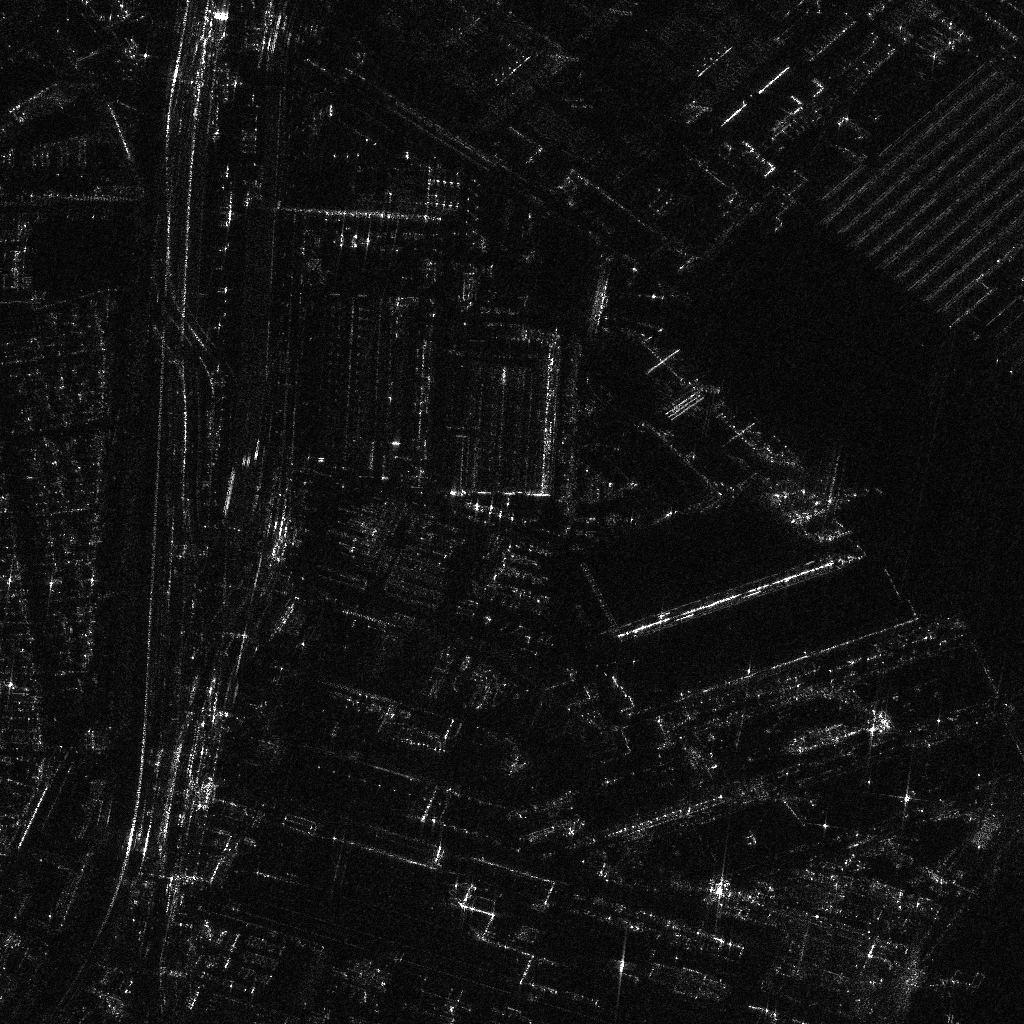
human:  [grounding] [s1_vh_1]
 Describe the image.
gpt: In the satellite image, there is  <ref>1 large container </ref> <box>[[67, 41, 79, 44, 40]]</box> located at right.